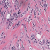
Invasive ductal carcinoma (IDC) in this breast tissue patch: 1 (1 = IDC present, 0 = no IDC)